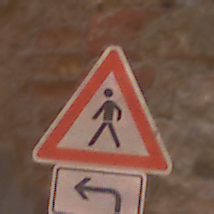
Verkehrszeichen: FussgaengerRechts
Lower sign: RichtungsangabeDurchPfeile2
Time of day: MorningAfternoon
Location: Outdoor (Urban)
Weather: Clear
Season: NotSpecified
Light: Natural